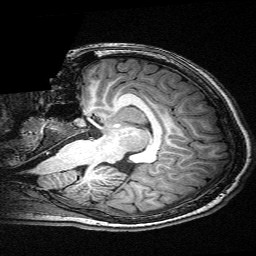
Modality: T1w
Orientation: sagittal
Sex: female
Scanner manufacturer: siemens
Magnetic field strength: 3 T
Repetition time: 2.3 s
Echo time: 0.00336 s